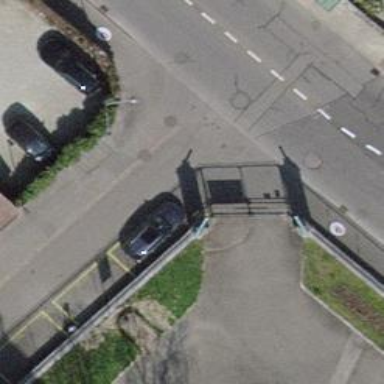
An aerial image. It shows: Gate.